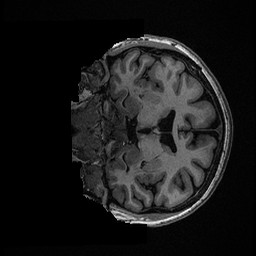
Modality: T1w
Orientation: coronal
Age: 63
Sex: female
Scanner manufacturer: ge
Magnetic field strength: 3 T
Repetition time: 0.007208 s
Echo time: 0.003076 s